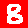
Digit: 8